Question: I use two different ways to backup my mysql database. mysqldump with --all-databases is much faster and has a far better performance than a loop with to dump every database in a single file. Why? And how to speed up performance for the looped version

'''
/usr/bin/mysqldump --single-transaction --all-databases | gzip > /backup/all_databases.sql.gz
'''
and this loop over 65 databases even with nice:
'''
nice -n 19 mysqldump --defaults-extra-file="/etc/mysql/conf.d/mysqldump.cnf" --databases -c xxx -q > /backup/mysql/xxx_08.sql
nice -n 19 mysqldump --defaults-extra-file="/etc/mysql/conf.d/mysqldump.cnf" --databases -c dj-xxx -q > /backup/mysql/dj-xxx_08.sql
nice -n 19 mysqldump --defaults-extra-file="/etc/mysql/conf.d/mysqldump.cnf" --databases -c dj-xxx-p -q > /backup/mysql/dj-xxx-p_08.sql
nice -n 19 mysqldump --defaults-extra-file="/etc/mysql/conf.d/mysqldump.cnf" --databases -c dj-foo -q > /backup/mysql/dj-foo_08.sql
'''
mysqldump.cnf is only used for the authentication, there are no additional options there.
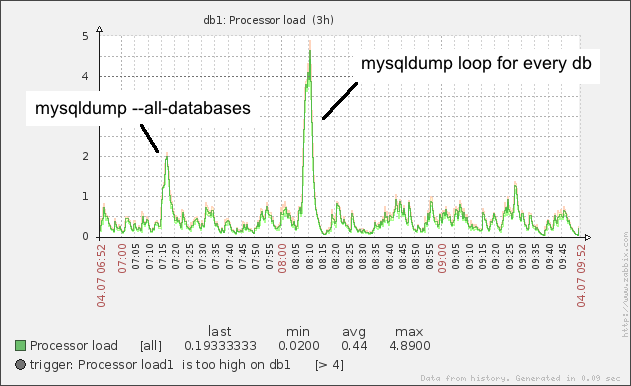
Answer: There are many differences.
1. In A you are writing to gzip which compresses the data before writing to disk. B writes plain sql files which can be 5-10 times bigger (results from my database). If your performance is disk bound this could be the solution
2. -c = "full inserts" is not specified in A
3. -q is not specified in A
4. for large databases INFORMATION_SCHEMA queries can be a pain with mysql (try executing SELECT * FROM information_schema.columns. For B every dump has to do these queries while A has to do this only once.